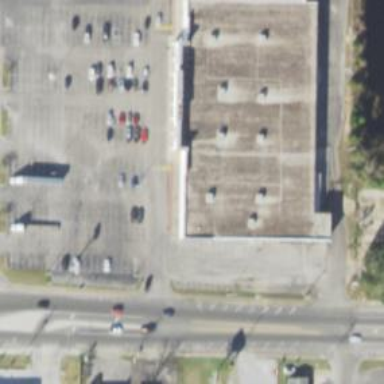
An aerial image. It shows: Parking space.